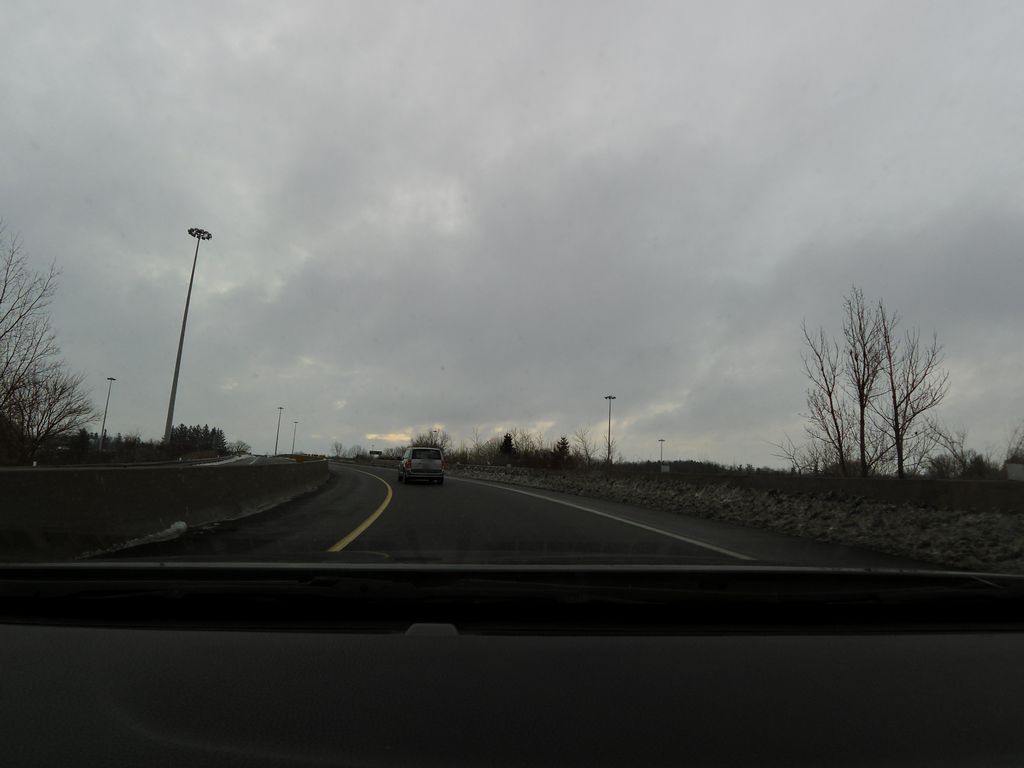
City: hamilton